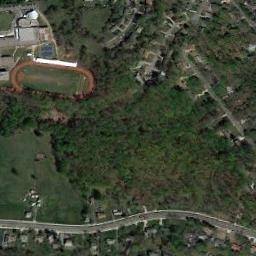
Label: ground_track_field